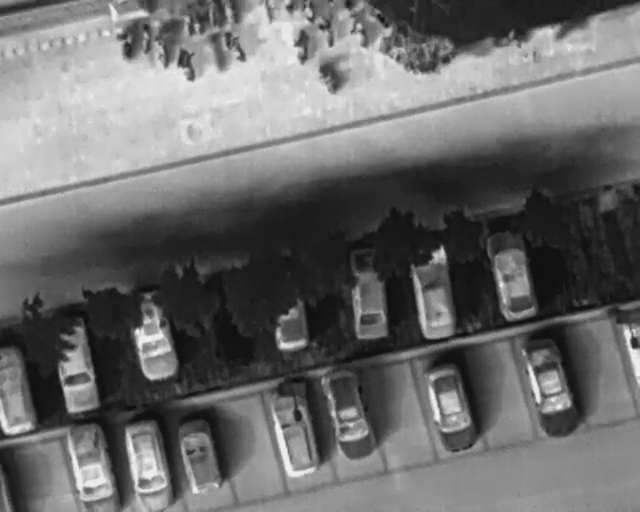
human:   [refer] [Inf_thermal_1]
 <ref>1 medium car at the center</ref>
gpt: <box>[[40, 58, 50, 64, 2]]</box>

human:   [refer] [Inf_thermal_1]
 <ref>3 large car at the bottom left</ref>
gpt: <box>[[4, 66, 18, 74, 167], [7, 86, 21, 94, 167], [16, 86, 30, 95, 2]]</box>

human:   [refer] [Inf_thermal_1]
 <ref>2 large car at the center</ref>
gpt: <box>[[50, 53, 65, 61, 2], [60, 53, 75, 60, 171]]</box>

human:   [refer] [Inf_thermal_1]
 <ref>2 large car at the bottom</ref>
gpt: <box>[[38, 80, 52, 87, 166], [47, 76, 61, 84, 167]]</box>

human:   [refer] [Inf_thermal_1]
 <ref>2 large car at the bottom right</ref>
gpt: <box>[[63, 76, 77, 83, 166], [77, 71, 93, 80, 163]]</box>

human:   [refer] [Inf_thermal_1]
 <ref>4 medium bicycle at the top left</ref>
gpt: <box>[[26, 11, 31, 13, 167], [16, 6, 22, 9, 2], [20, 6, 25, 8, 2], [22, 9, 27, 11, 2]]</box>

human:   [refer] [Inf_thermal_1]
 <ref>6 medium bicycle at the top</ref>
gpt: <box>[[48, 13, 53, 16, 164], [44, 7, 49, 10, 2], [33, 1, 38, 3, 2], [30, 1, 35, 3, 2], [34, 8, 38, 10, 159], [48, 4, 53, 7, 2]]</box>

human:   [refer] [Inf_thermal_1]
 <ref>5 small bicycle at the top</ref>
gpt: <box>[[54, 5, 58, 7, 2], [28, 3, 32, 5, 2], [40, 1, 43, 3, 2], [44, 0, 46, 2, 2], [46, 1, 50, 3, 2]]</box>